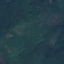
Land use / land cover class: Forest